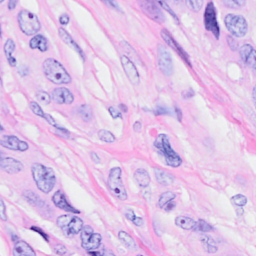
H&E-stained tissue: Breast